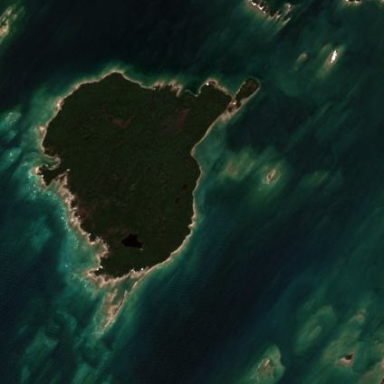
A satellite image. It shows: Island.